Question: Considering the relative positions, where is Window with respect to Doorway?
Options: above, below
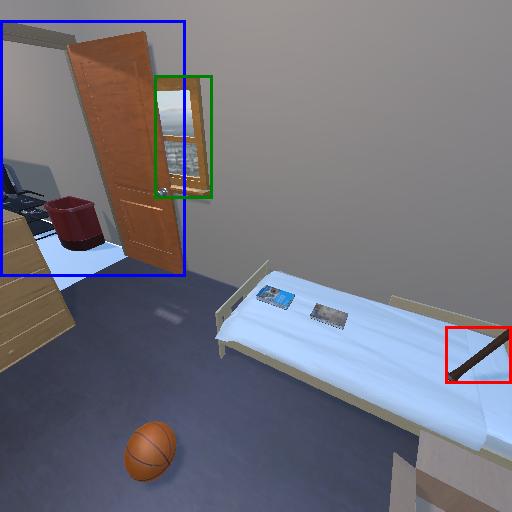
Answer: above